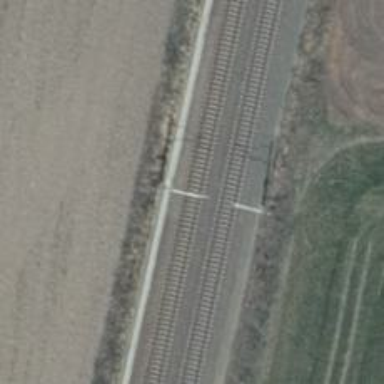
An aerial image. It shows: Milestone along the railway with catenary mast.